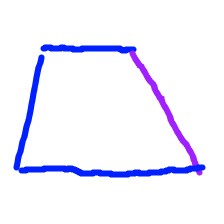
Shape: trapezoid